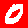
Digit: 0